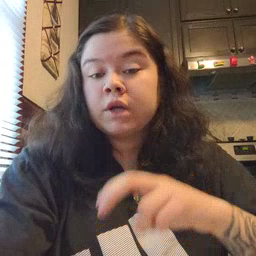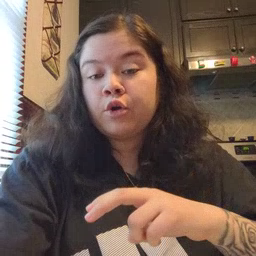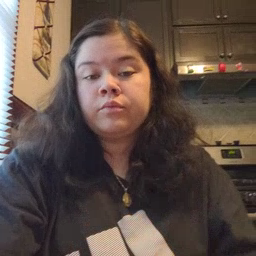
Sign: chair